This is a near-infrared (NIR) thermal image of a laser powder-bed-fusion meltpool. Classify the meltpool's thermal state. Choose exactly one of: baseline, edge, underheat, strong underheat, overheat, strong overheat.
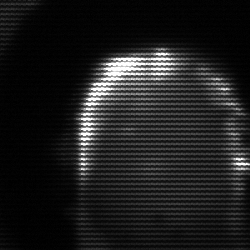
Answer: baseline